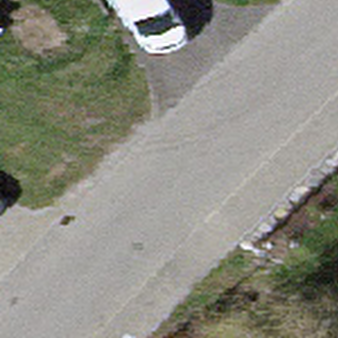
Label: other